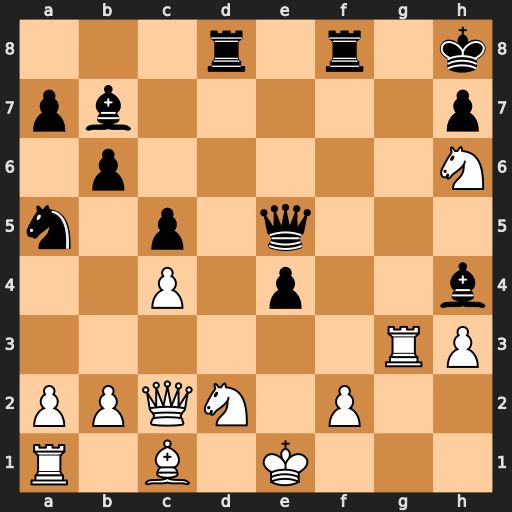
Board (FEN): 3r1r1k/pb5p/1p5N/n1p1q3/2P1p2b/6RP/PPQN1P2/R1B1K3
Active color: w
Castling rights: Q
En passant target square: -
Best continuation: Rg8+ Rxg8 Nf7+ Kg7 Nxe5